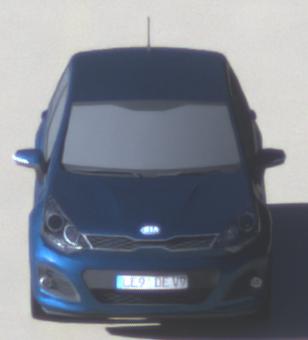
Make: KIA
Model: Rio 1.2
Detailed model: Rio (UB)
Model produced from: 2011/09
Model produced until: 2015/01
Doors: 3
Color: blue
Road condition: dry road
Daytime: sunrise or sunset
Contrast: medium contrast